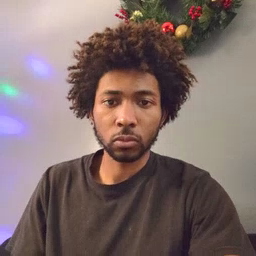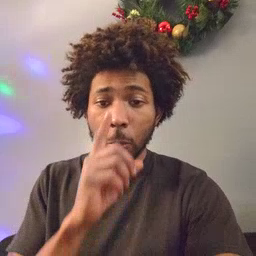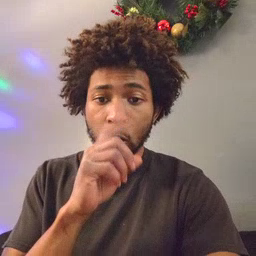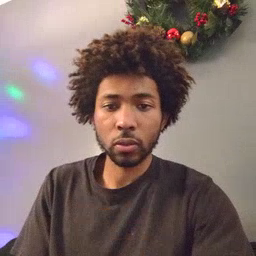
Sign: mouse